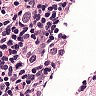
Metastatic tissue present: yes